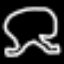
Label: frog